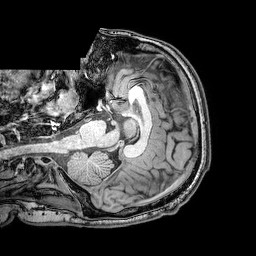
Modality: T1w
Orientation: axial
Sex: male
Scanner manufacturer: philips
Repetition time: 0.008185 s
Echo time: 0.00376 s